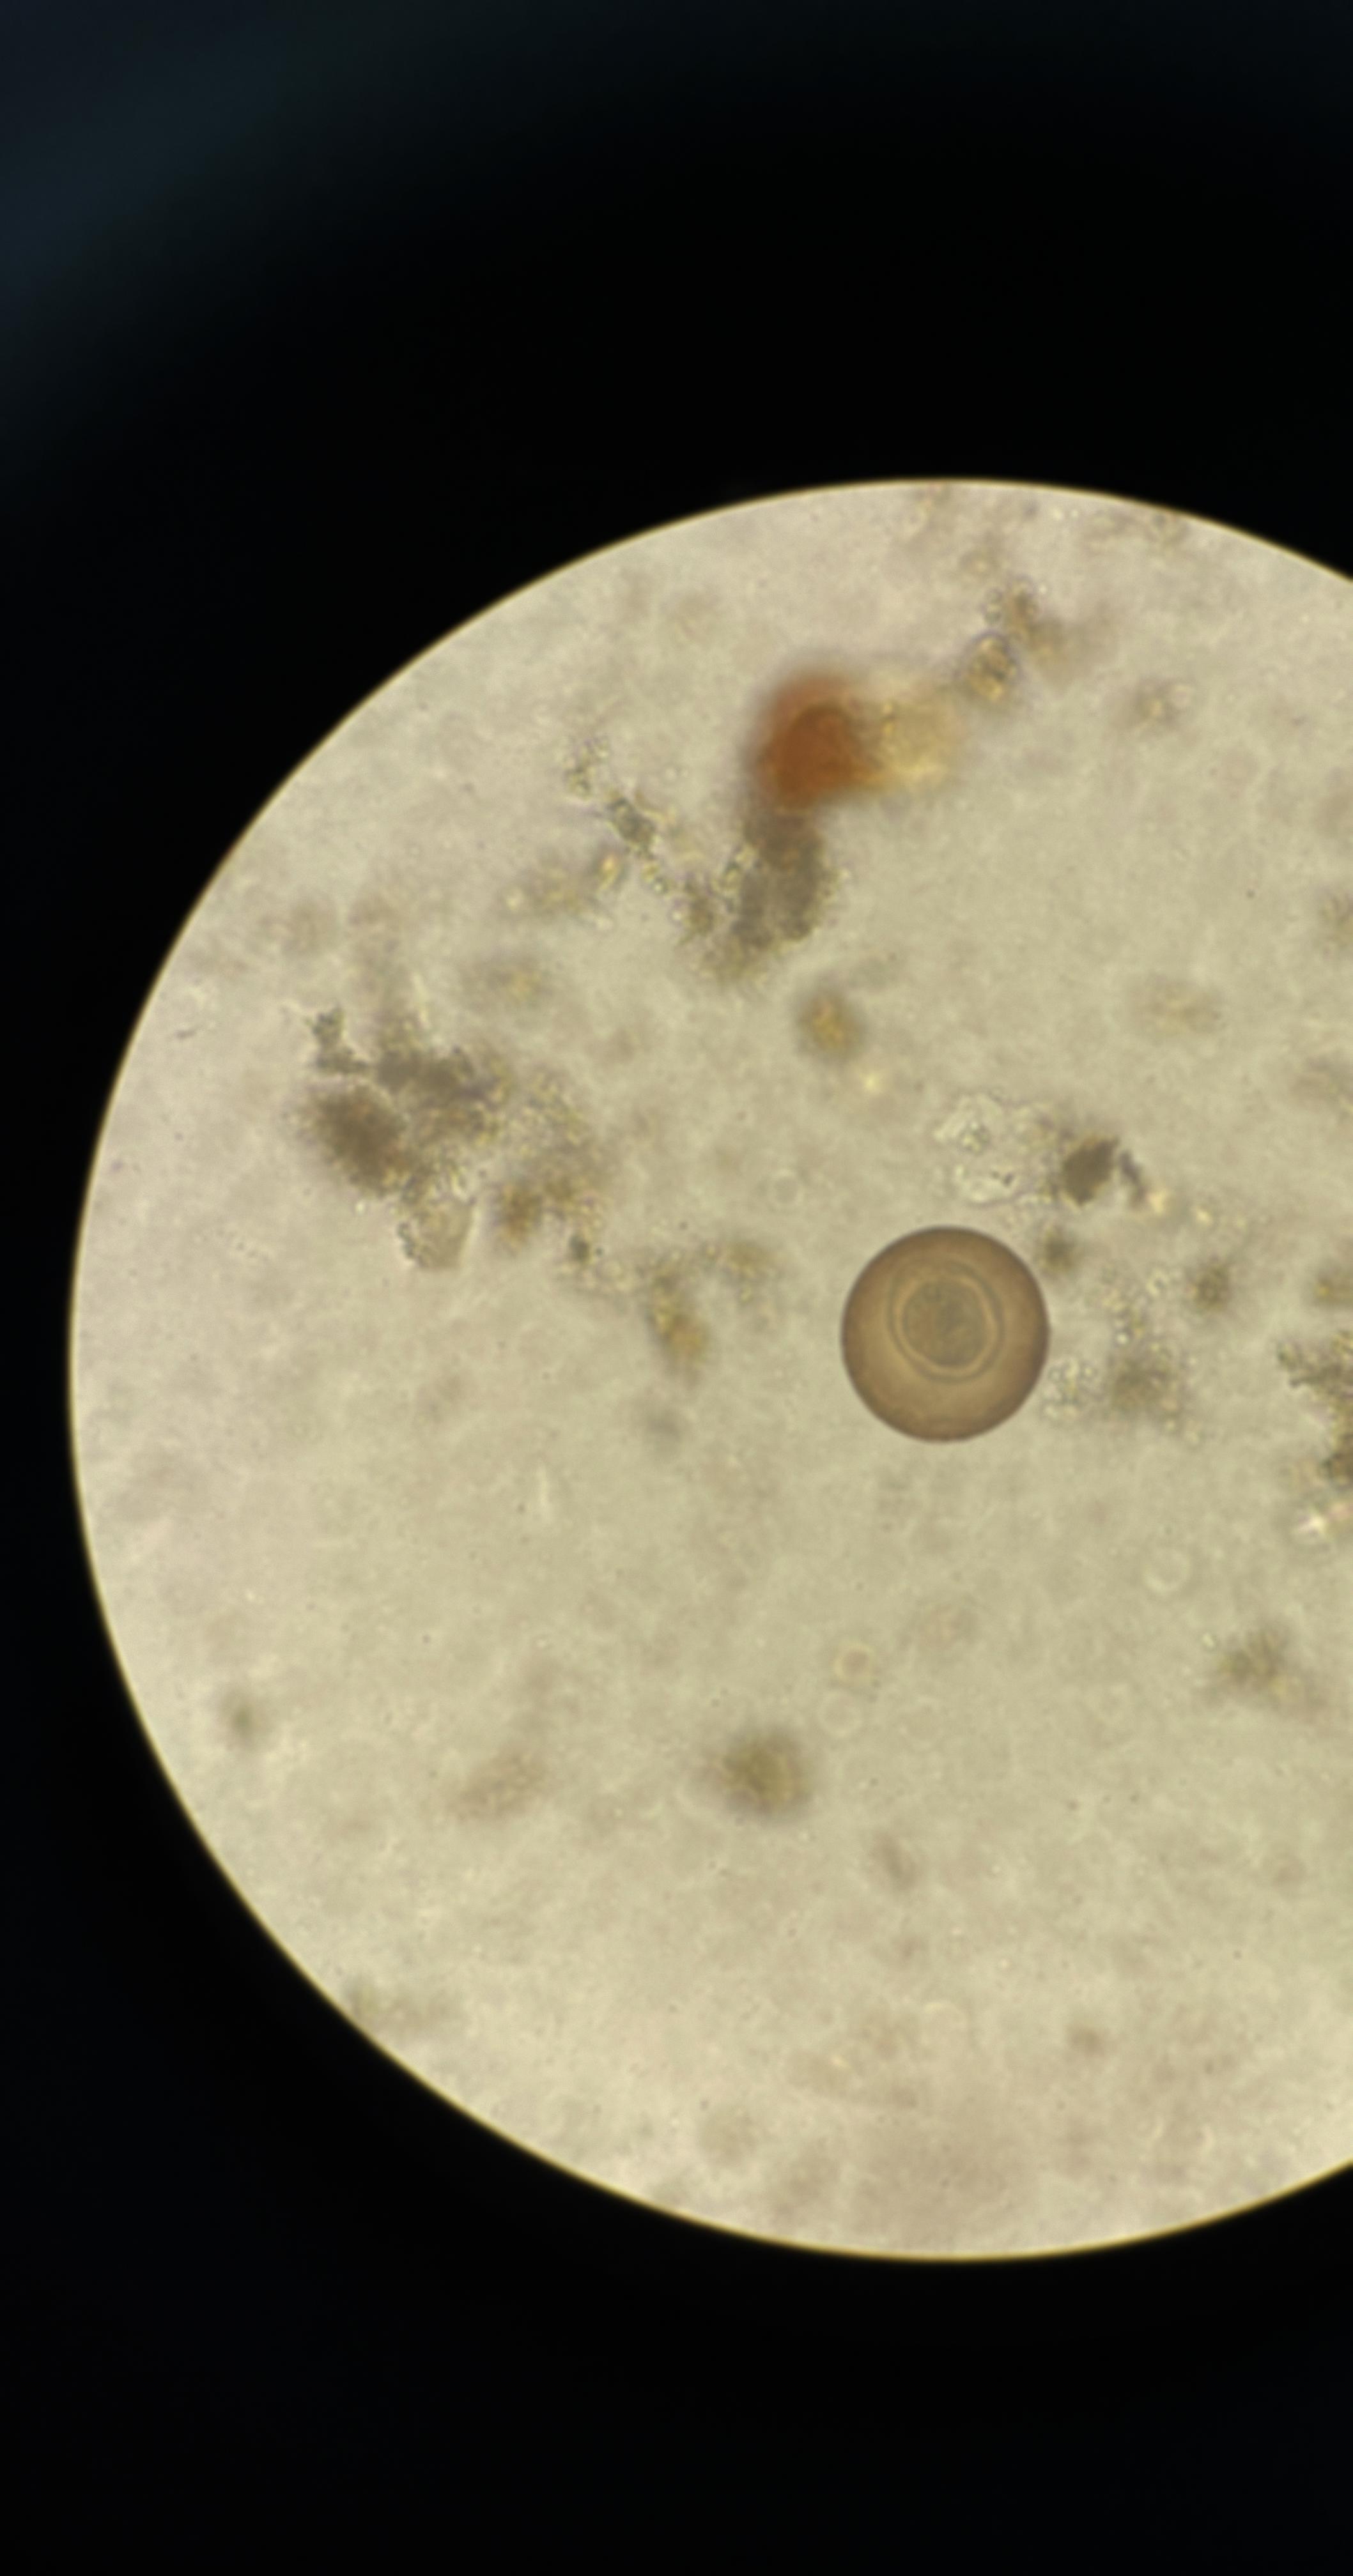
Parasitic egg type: Hymenolepis diminuta